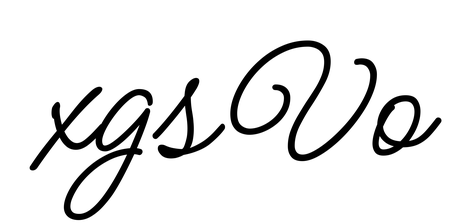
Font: MeowScript-Regular